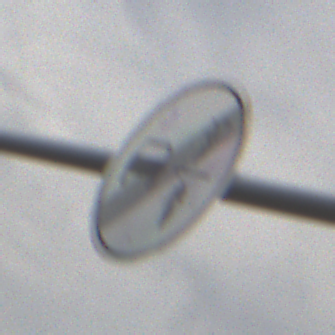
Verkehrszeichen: EndeVerbotUeberholenEinspurigeFahrzeuge
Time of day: Midday
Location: Outdoor (Nature)
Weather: PartlyCloudy
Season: NotSpecified
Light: Natural